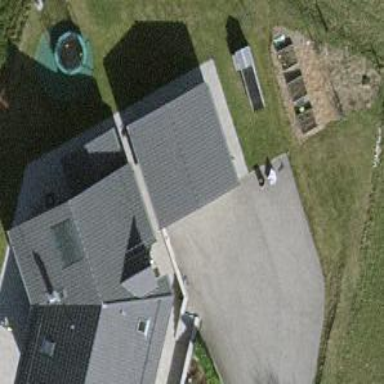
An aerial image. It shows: Garage.